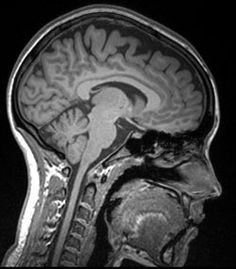
Label: notumor